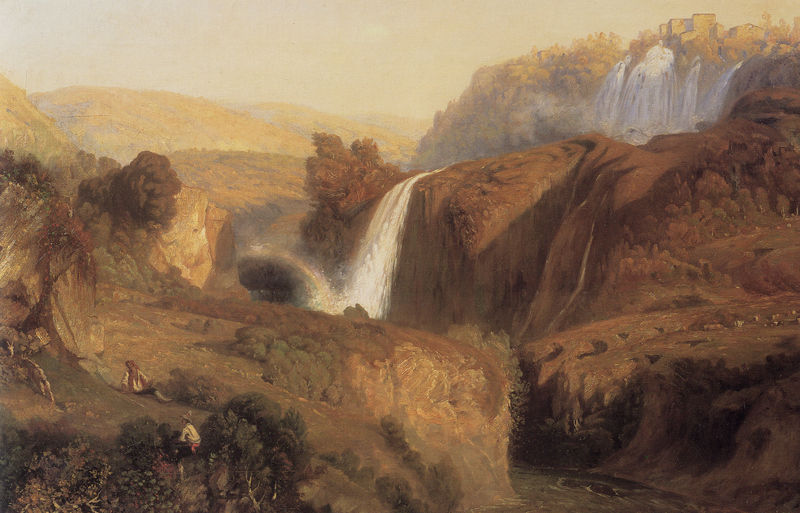
Titel: Cascatelles de Tivoli, vue prise à mi-côte, Die Wasserfälle von Tivoli
Künstler: Paul Huet
Standort: New York (New York)
Institution: (Privatsammlung)
Schlagwörter: baum, berg, blau, blätter, dunkel, felsen, gemälde, himmel, laub, mann, schatten, wasser, weiß, aquarell, bäume, fluss, gelb, grün, landschaft, menschen, ocker, sitzen, stadt, ufer, abend, braun, hell, hintergrund, hut, licht, männer, ölbild, gebäude, gras, rot, schloss, tiere, weg, wiese, beige, malerei, hemd, hose, steine, bach, horizont, hügel, natur, strauch, vieh, weite, busch, büsche, gebüsch, sonne, wiesen, personen, pflanzen, tal, wald, wasserfall, bauern, deutschland, gischt, sommer, liegen, italien, abhang, berge, fels, gebirge, hang, klippen, sonnenlicht, dorf, tag, wise, herde, landschaftsmalerei, geröll, schlucht, herbst, idylle, rast, figuren, böschung, romantik, strom, erhaben, luft, querformat, staffage, nazarener, bauer, italie, ruine, schaf, burg, festung, ruinen, jagd, biedermeier, jäger, wildnis, gebirgslandschaft, hänge, schafe, hirten, schäfer, ausruhen, ziege, paysage, brunne, koch, bergbach, farbigkeit, ziegen, sonneuntergang, pastorale, jagdszene, regenbogen, rastender, ideallandschaft, hackert, schnorr, sublim, corbet, bergsteiger, wite, staffelfiguren, satdt, michallon, wasserfälle, das erhabene, pittoresk, kletterer, horinzont, valenciennes, lehmbrujck, naturstudium, präraphaelitisch, tivoli, tiegen, 1800, 1850, gebirde, landschaft wasserfall, bergwasserfall